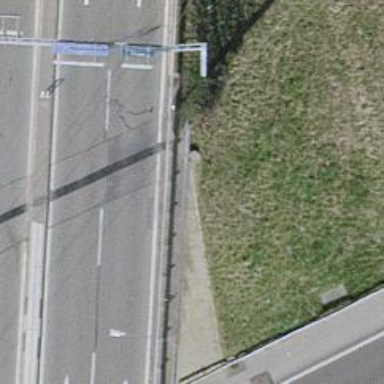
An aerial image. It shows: Guard rail.